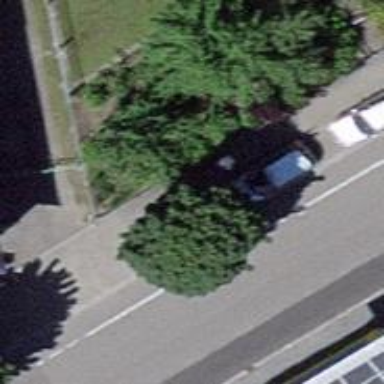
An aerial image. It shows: Deciduous broadleaved tree in park.